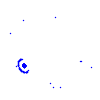
Particle: electron